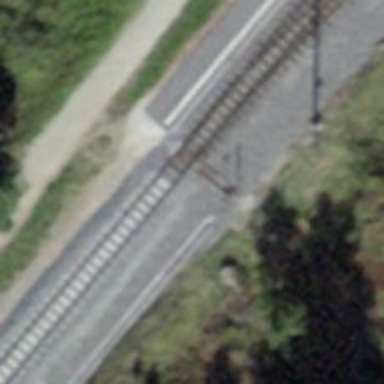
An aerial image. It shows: Railway switch.